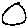
Label: circle